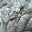
Label: 4